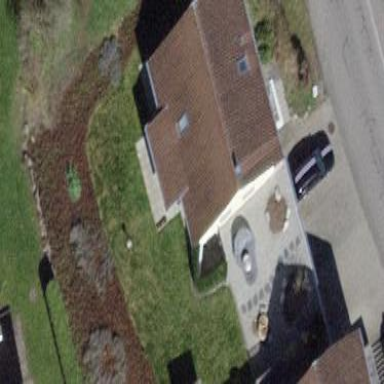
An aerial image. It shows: Detached building with gabled roof.